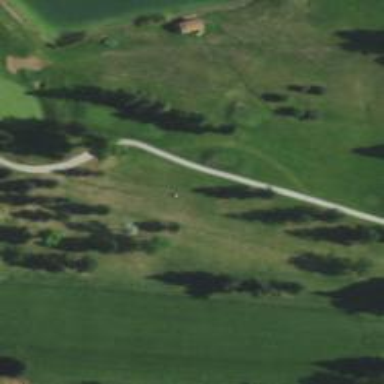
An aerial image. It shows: Service road with grade1 track surface. It resembles golf cart path.